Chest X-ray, AP view. Patient: 65 years old, sex F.
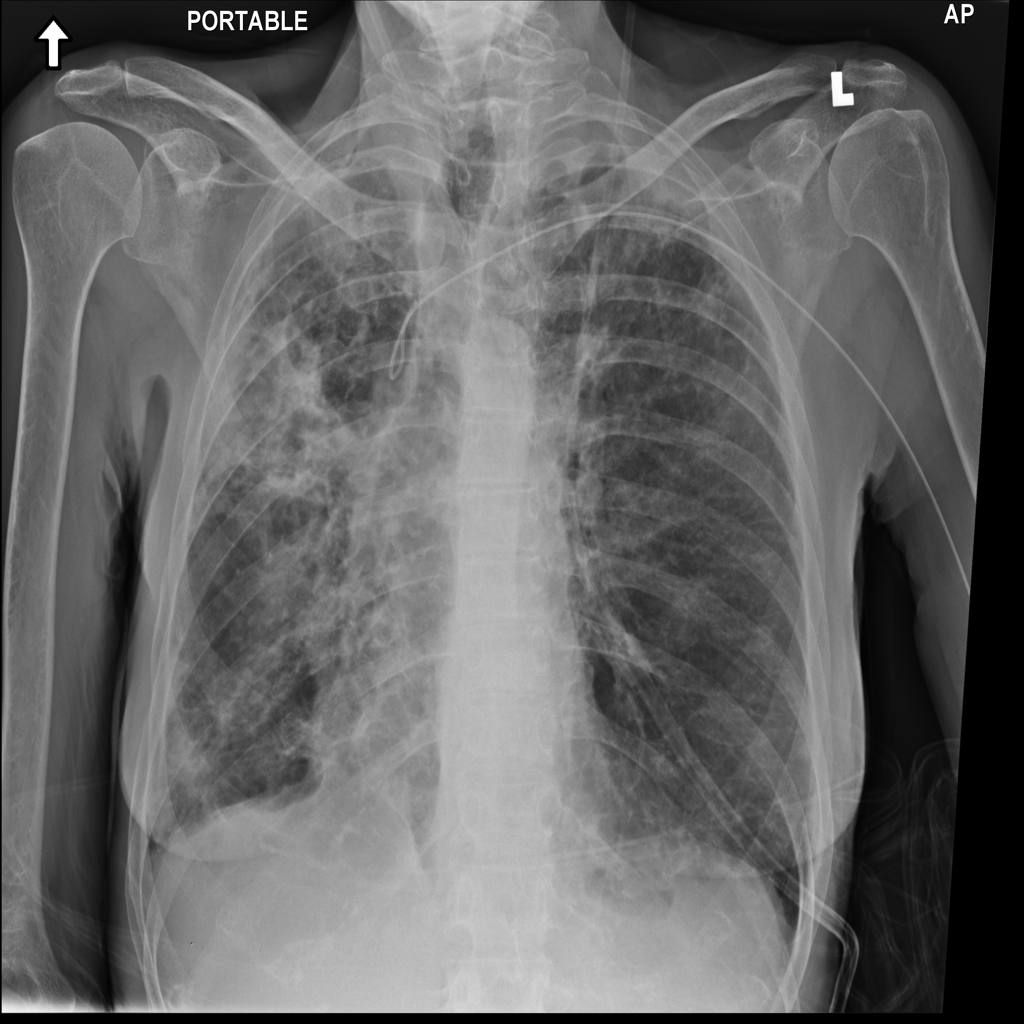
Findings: No Finding